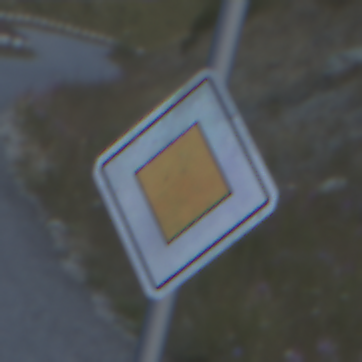
Verkehrszeichen: Vorfahrtsstrasse
Umgebung: Outdoor, RoadRail
Tageszeit: SunriseSunset
Wetter: Clear
Licht: Natural
Jahreszeit: NotSpecified
Kontrast: LowContrast